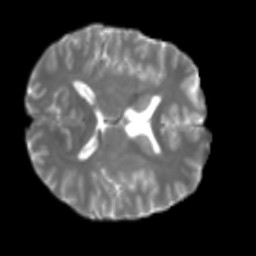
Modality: T2w
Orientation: axial
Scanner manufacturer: siemens
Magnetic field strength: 3 T
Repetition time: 4 s
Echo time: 0.0594 s